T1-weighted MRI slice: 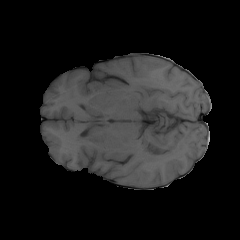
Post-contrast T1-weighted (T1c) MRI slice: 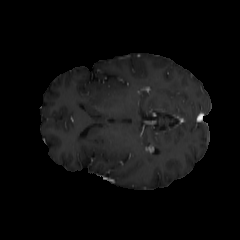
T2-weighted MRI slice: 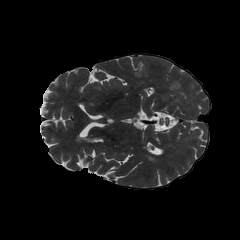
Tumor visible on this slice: no